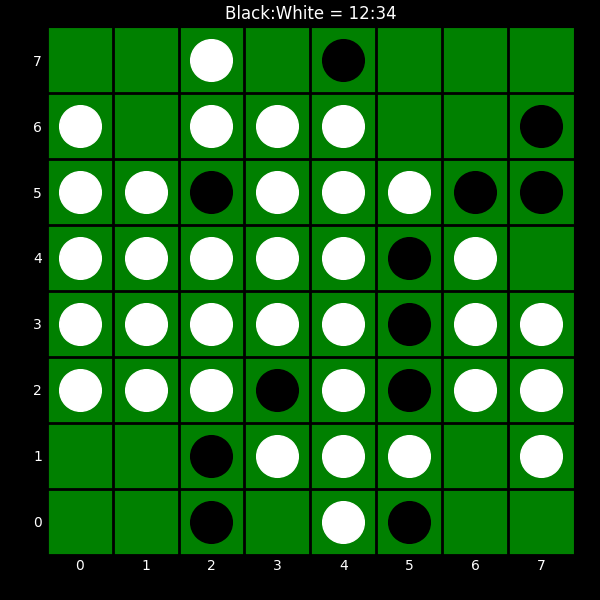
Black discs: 12
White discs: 34